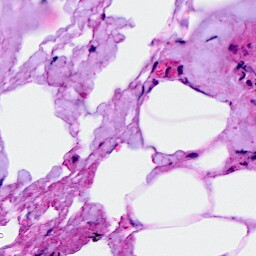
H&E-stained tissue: Breast